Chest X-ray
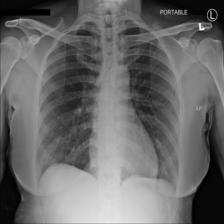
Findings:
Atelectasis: negative
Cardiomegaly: negative
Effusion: negative
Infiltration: negative
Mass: negative
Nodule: negative
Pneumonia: negative
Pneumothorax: negative
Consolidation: negative
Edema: negative
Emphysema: negative
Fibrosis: negative
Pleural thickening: negative
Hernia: negative